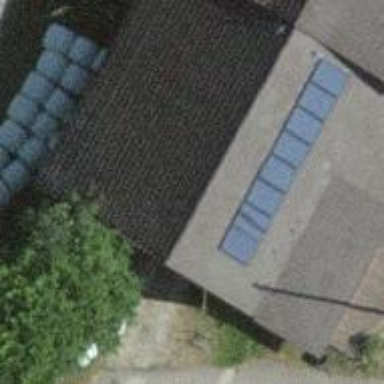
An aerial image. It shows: Solar power generator using photovoltaic method with solar photovoltaic panel types.